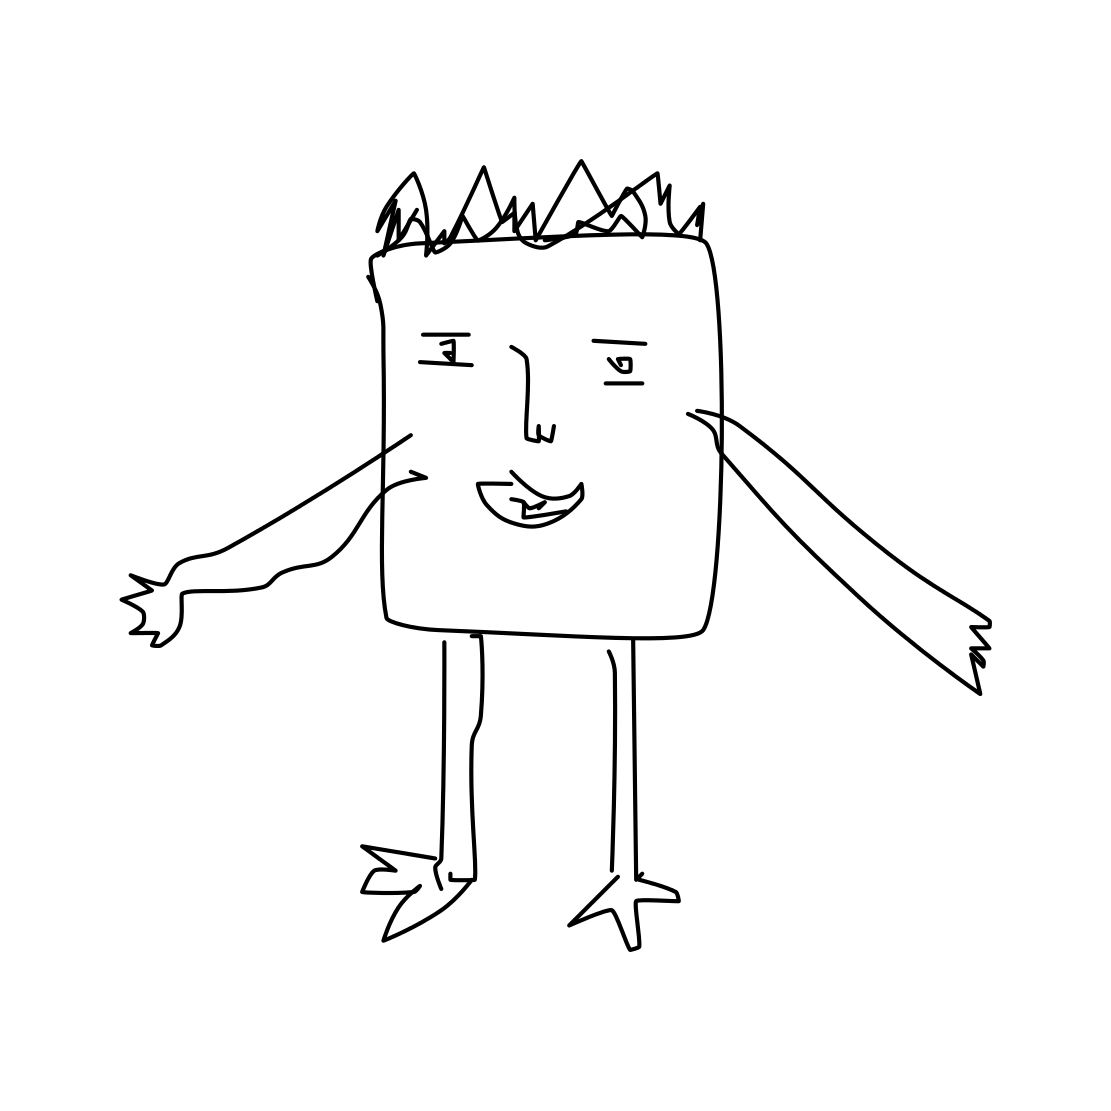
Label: sponge bob